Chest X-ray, PA view. Patient: 45 years old, sex M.
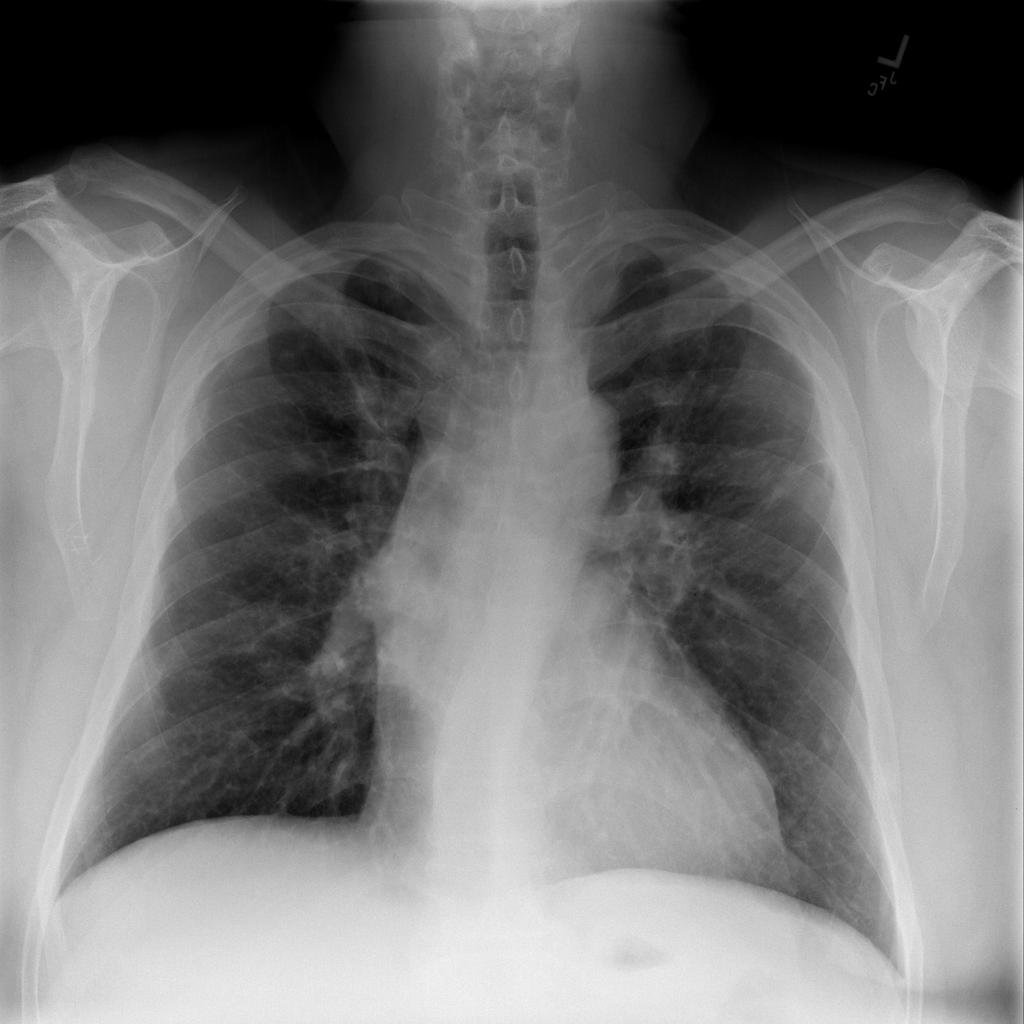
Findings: Pleural_Thickening